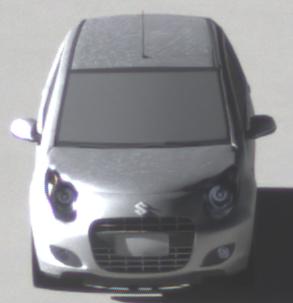
Make: Suzuki
Model: Alto 1.0
Detailed model: Alto (V)
Model produced from: 2011/02
Model produced until: 2011/03
Doors: 5
Color: white
Road condition: dry road
Daytime: morning or afternoon
Contrast: high contrast